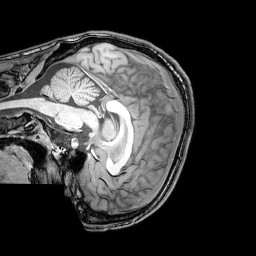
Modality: T1w
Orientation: sagittal
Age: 20
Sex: male
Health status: healthy
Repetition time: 0.081 s
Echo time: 0.037 s